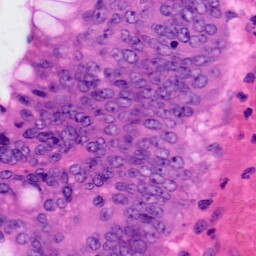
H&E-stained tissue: Colon